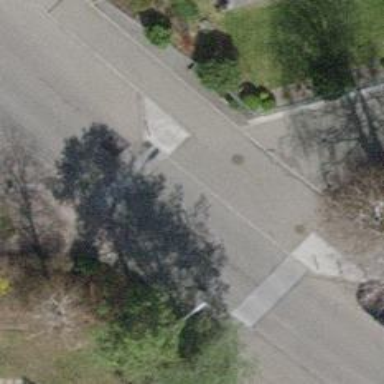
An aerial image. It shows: Traffic calming table.